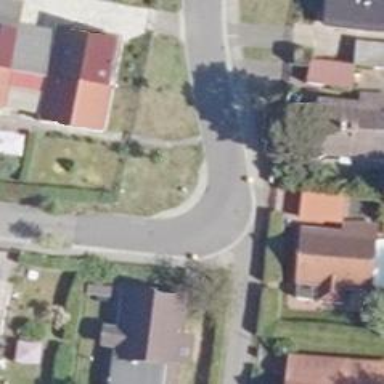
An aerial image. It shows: Smooth asphalt road in residential area.